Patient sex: M
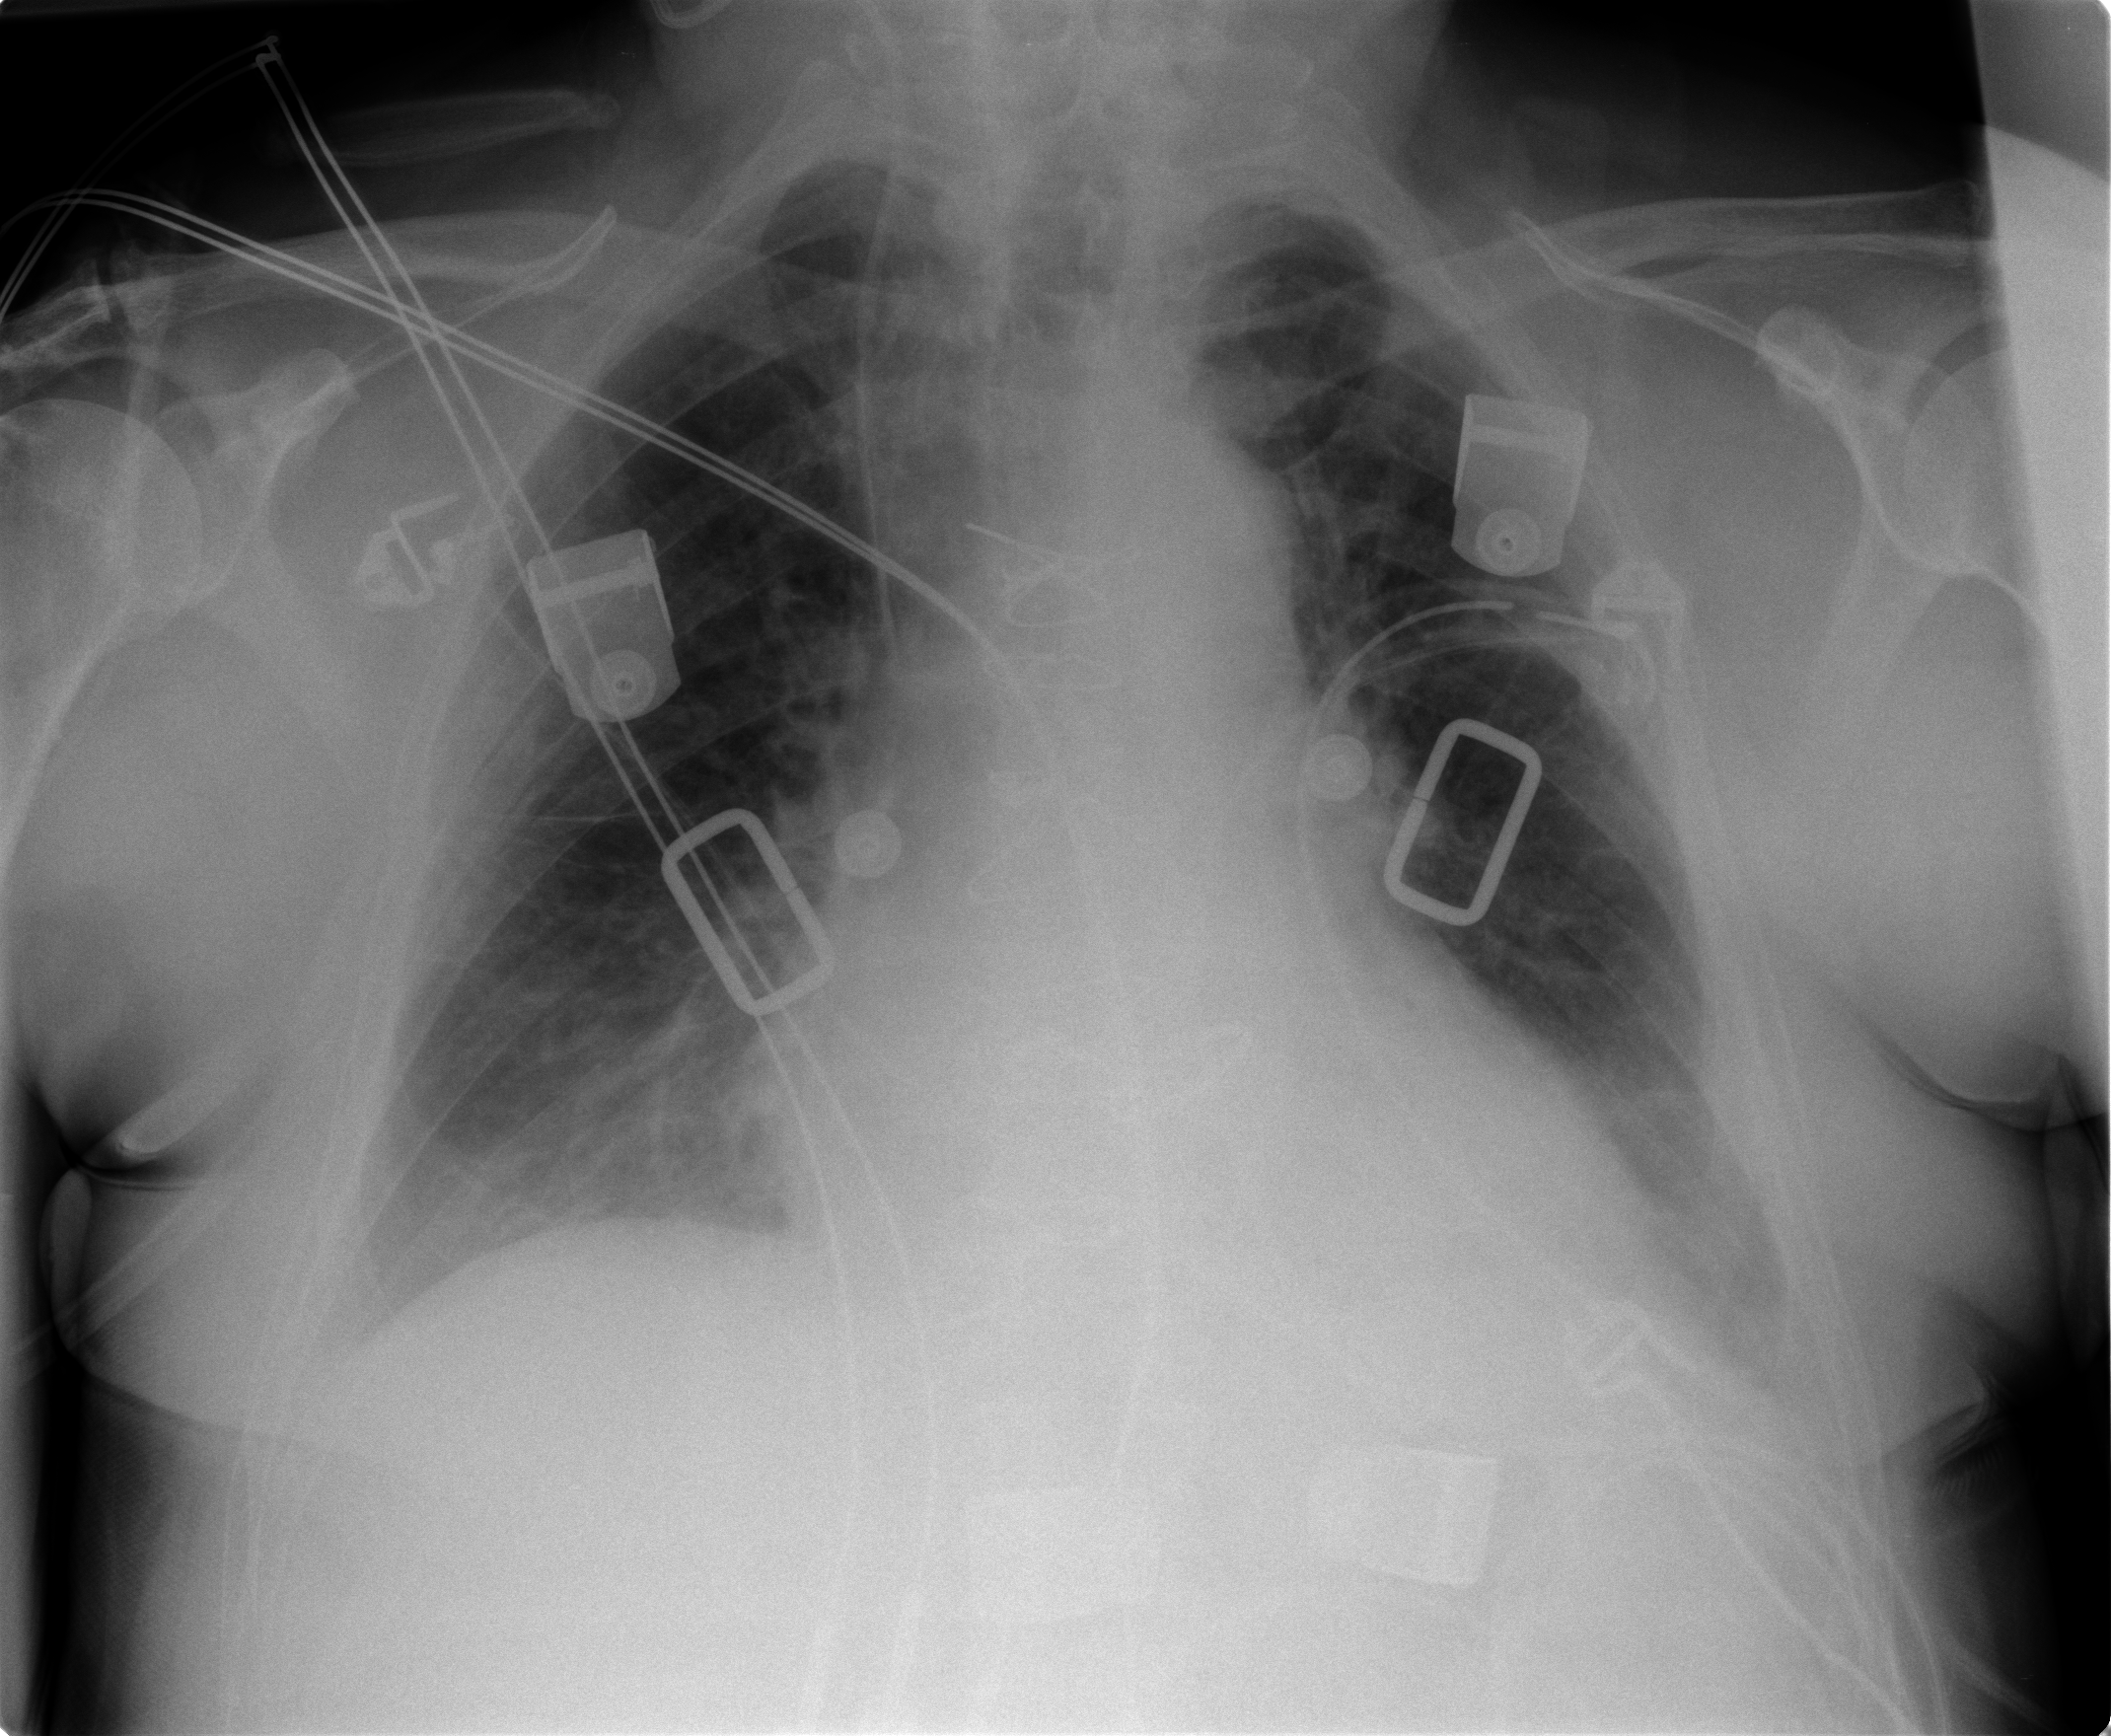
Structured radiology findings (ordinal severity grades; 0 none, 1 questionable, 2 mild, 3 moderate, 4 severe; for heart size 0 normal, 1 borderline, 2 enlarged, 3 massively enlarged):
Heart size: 2
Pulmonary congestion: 0
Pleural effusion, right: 1
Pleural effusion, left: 1
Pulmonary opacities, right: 0
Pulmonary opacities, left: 0
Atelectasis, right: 1
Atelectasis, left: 1